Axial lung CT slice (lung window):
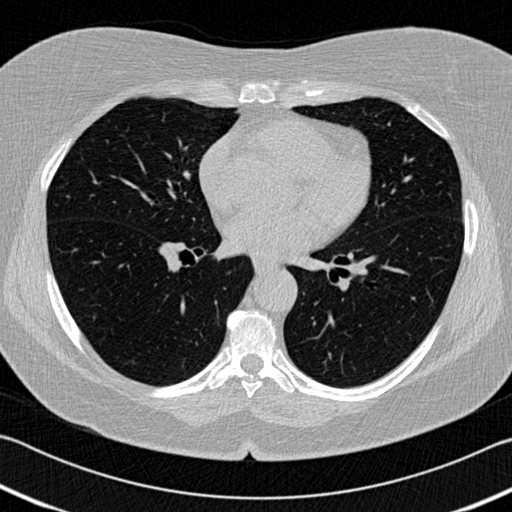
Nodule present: no